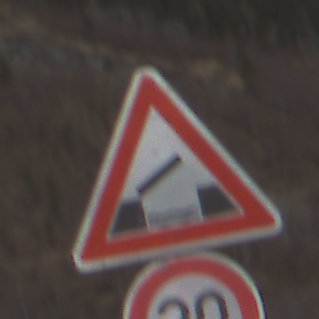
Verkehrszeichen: BeweglicheBruecke
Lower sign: Geschwindigkeit30
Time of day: MorningAfternoon
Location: Outdoor (Nature)
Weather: PartlyCloudy
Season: NotSpecified
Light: Natural